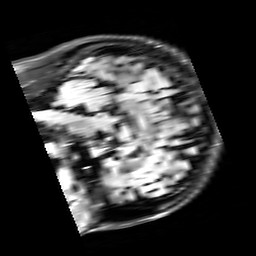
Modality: FLAIR
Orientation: sagittal
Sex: female
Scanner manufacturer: siemens
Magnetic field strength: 3 T
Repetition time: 10 s
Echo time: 0.09 s